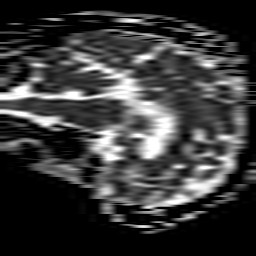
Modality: ADC
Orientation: sagittal
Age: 58
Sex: male
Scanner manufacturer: philips
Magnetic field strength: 1.5 T
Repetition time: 3.538 s
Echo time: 0.09411 s